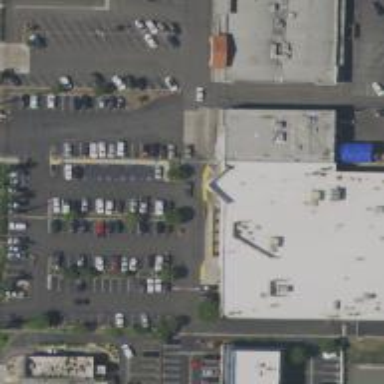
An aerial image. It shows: Supermarket.